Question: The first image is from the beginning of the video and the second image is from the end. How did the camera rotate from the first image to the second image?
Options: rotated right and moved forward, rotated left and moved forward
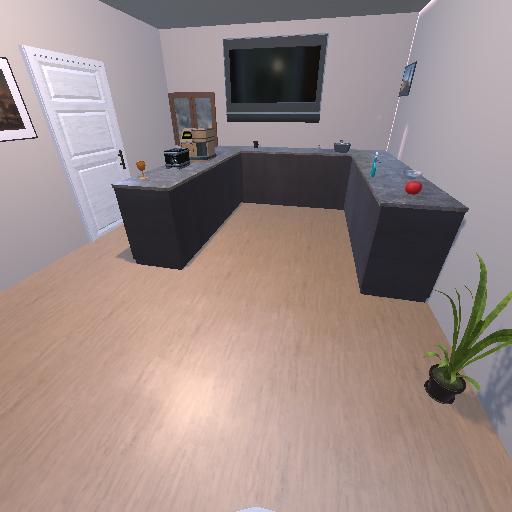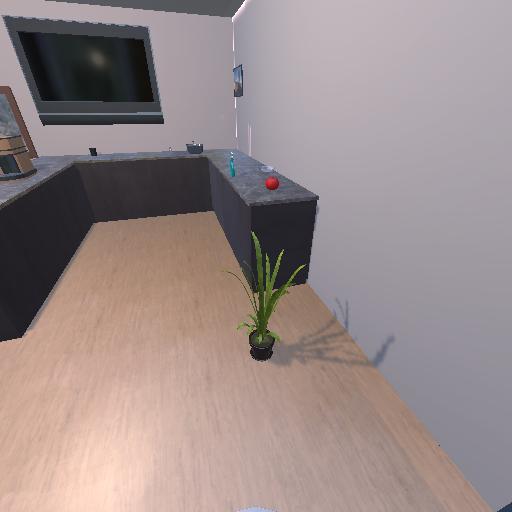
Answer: rotated right and moved forward